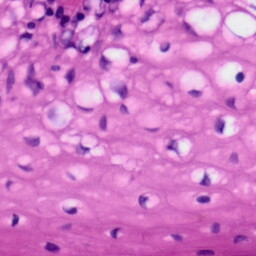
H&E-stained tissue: Tonsil